Question: I'm making app with Greek text and data but not every letter is shown.
Letter which is not shown not make '?' mark but just white space. File encoding is set to 'utf8' and in 'build.gradle', I have set compile for 'utf8'.
For example: '(agapo) agapo (agapan)' in listview is shown as '(agapo) gap (gap n)'. Even button on XML not shown properly same problem.
The screenshot:

'''
private void inicialization() {
sound = (ImageView) findViewById(R.id.sound);
home = (ImageView) findViewById(R.id.home);
home.setOnClickListener(this);
setData();
listwords = (ListView) findViewById(R.id.listwords);
adapter = new ArrayAdapter<String>(this, R.layout.adapteritem, R.id.greek_word, Timeslist);
listwords.setAdapter(adapter);
listwords.setOnItemClickListener(this);
play = (Button) findViewById(R.id.play);
stop = (Button) findViewById(R.id.stop);
play.setOnClickListener(this);
stop.setOnClickListener(this);
tv1 = (TextView)findViewById(R.id.text1);
tv2 = (TextView)findViewById(R.id.text2);
tv3 = (TextView)findViewById(R.id.text3);
tv4 = (TextView)findViewById(R.id.text4);
tv5 = (TextView)findViewById(R.id.text5);
setPlayer();
}
private void setData() {
int index;
index = getIntent().getIntExtra("index", 0);
switch (index){
case 0:
if(lang){
Timeslist = GlobalTimes.Times1ListCZ; // from global class of arrays
TimesAudio = GlobalTimes.Times1AudioCZ;
TimesWords = GlobalTimes.Times1WordsCZ;
}
if(!lang){
Timeslist = GlobalTimes.Times1List;
TimesAudio = GlobalTimes.Times1Audio;
TimesWords = GlobalTimes.Times1Words;
}
break;
}
}
'''
And the data from Globalclass
'''
public class GlobalTimes {
public static String[] Times1List = { "(agapo) agapo (agapan)", "(ago) ago", "(airo) airo", "(akuo) akouo", "(hamartano) amartano", "(anabaino) anabaino"};
public static Integer[] Times1Audio = { R.raw.miluji, R.raw.vedu, R.raw.zdviham, R.raw.slysim, R.raw.hresim, R.raw.jdunahoru };
public static String[][] Times1Words = {
{
"agapo",
"agapan",
"agapeso",
"egapesa",
"egapeka",
"egapemai",
"egapethen",
"miluji"
},
{
"ago",
"x",
"axo",
...
...
'''
My adapteritem.xml
'''
<LinearLayout
xmlns:android="http://schemas.android.com/apk/res/android"
android:layout_height="wrap_content"
android:layout_width="wrap_content">
<TextView
android:id="@+id/greek_word"
android:layout_height="50dp"
android:gravity="center_vertical"
android:text="text"
android:textSize="12dp"
android:padding="3dp"
android:visibility="visible"
android:layout_width="fill_parent"
android:textColor="#FF000000"
android:background="#FFFFFFFF" />
'''
Build.gradle under SRC this should automaticaly set UT8...
'''
tasks.withType(Compile) {
options.encoding = 'utf-8'
'''
}
EDIT: PROBLEM SOLVED BY
!!!!!!!!!!!!!!!!!!
Use typeface Times new roman.ttf and apply to textview by override the adapter method !!!
!!!!!!!!!!!!!!!!!!
'''
font = Typeface.createFromAsset(getAssets(), "times.ttf");
'''
and then just make an object of this class a refer it to an listadapter
'''
public class MyAdapter extends ArrayAdapter<String> {
public Context context;
public String[] values;
private Typeface font;
public MyAdapter(Context context, String[] values, Typeface font) {
super(context, R.layout.adapteritem, values);
this.context = context;
this.values = values;
this.font = font;
}
@Override
public View getView(int position, View convertView, ViewGroup parent) {
LayoutInflater inflater = (LayoutInflater) context.getSystemService(Context.LAYOUT_INFLATER_SERVICE);
View rowView = inflater.inflate(R.layout.adapteritem, parent, false);
TextView textView = (TextView) rowView.findViewById(R.id.greek_word);
textView.setTypeface(font);
textView.setText(values[position]); // maybe not the best line of code but i dont know how do it better.. but works :)
return rowView;
}
}
'''
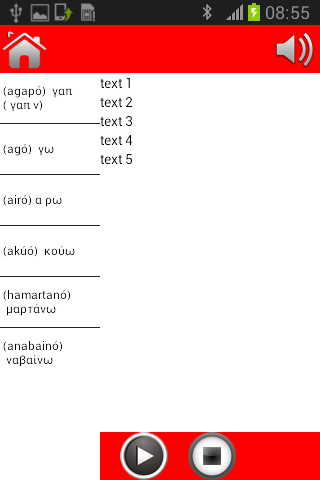
Answer: Perhaps your editor (Eclipse) doesn't save the files as UTF-8?
Anyway, such strings should be stored in <URL>. As these files are XML files it is very unlikely to have encoding problems.
Edit: Even in Android Studio you can have this problem. You can check it here: